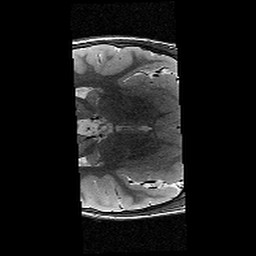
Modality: T2w
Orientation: axial
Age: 13
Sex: female
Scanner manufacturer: siemens
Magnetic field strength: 3 T
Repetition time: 8.46 s
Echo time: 0.067 s